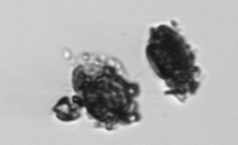
Label: Thalassiosira_TAG_external_detritus